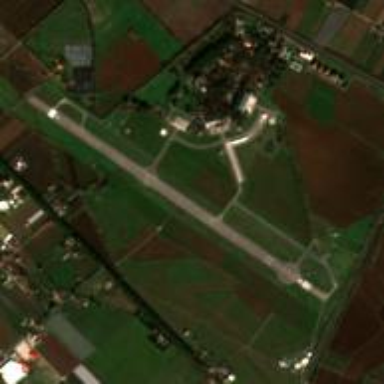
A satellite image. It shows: Military airfield located within aerodrome.